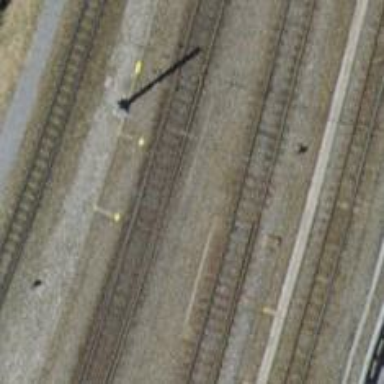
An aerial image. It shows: Railway switch.